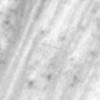
Label: change